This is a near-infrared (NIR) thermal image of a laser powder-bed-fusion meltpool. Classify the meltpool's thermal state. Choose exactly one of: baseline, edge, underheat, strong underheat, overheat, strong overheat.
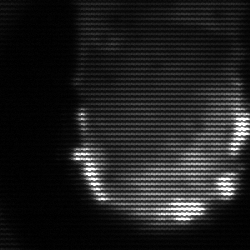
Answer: baseline